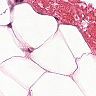
Metastatic tissue present: no